RGB frame:
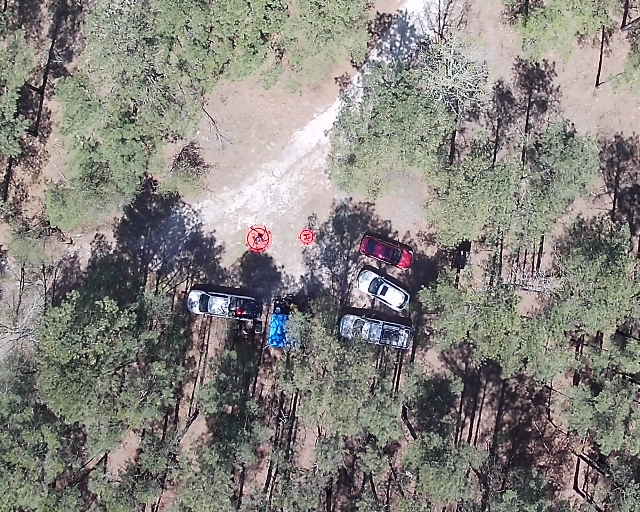
Thermal frame:
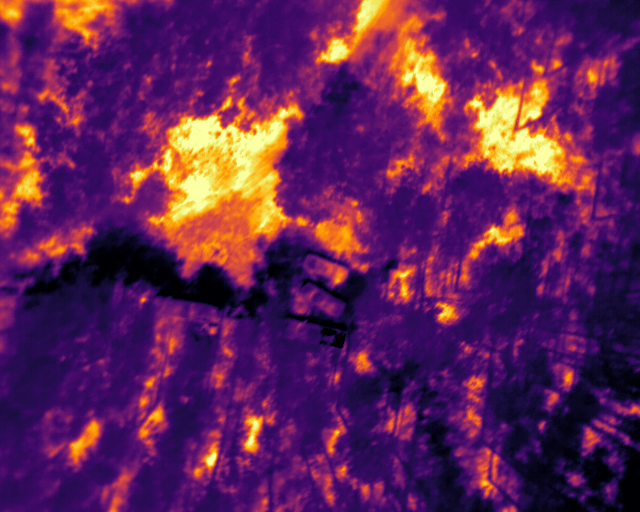
Captured: 2026-02-27 02:42:45
Pixels at or above 80 °C: 0 (fraction of frame: 0)